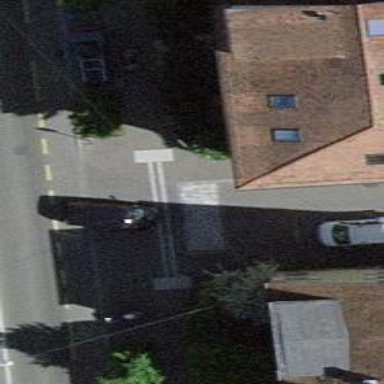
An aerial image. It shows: Unmarked crossing on the road.